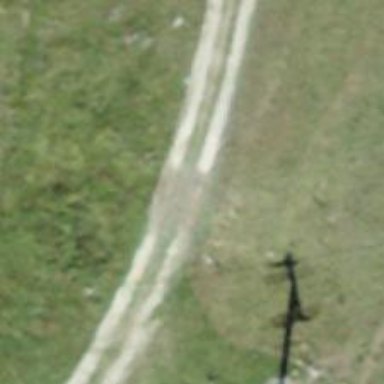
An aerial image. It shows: Track with grade5 tracktype.